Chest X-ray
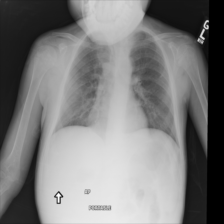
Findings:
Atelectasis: negative
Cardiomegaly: negative
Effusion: negative
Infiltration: negative
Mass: negative
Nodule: negative
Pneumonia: negative
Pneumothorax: negative
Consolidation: negative
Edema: negative
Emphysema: negative
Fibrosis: negative
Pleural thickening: negative
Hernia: negative